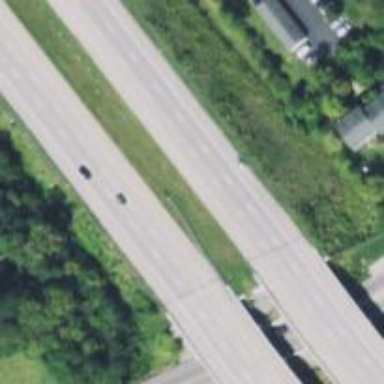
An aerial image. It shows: Motorway with embankment.